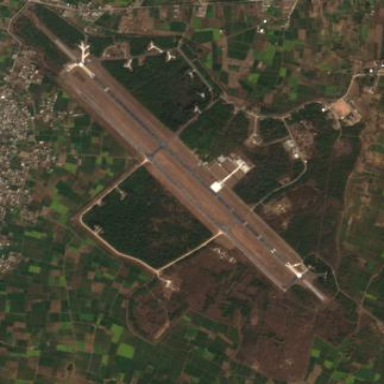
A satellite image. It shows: Military airfield located within aerodrome.